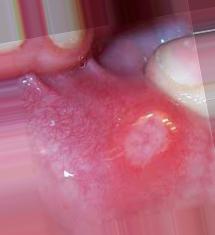
Condition: Mouth Ulcer